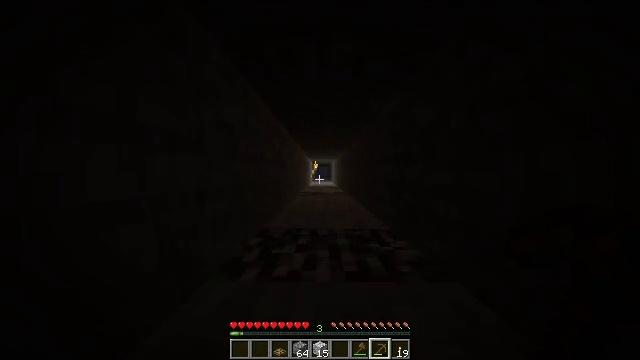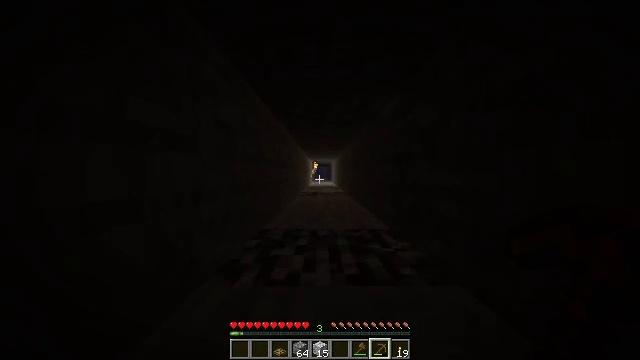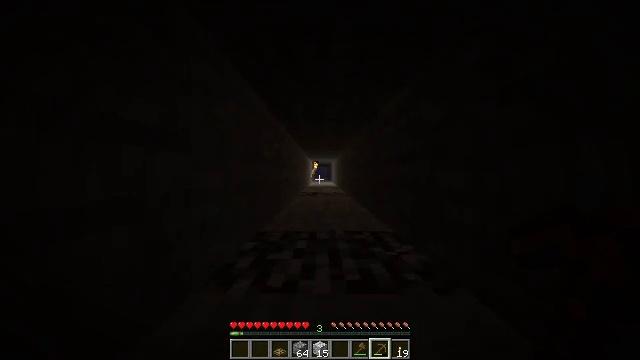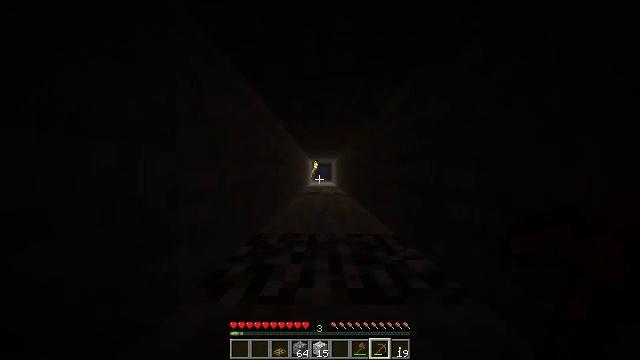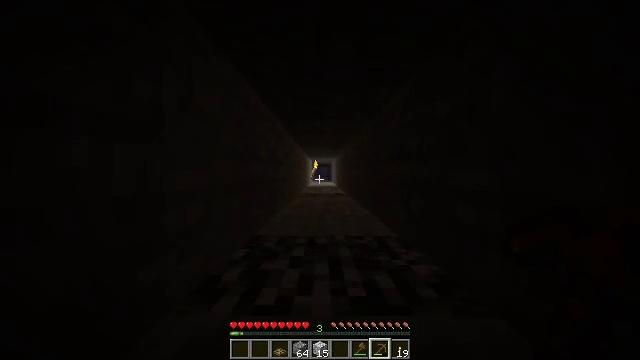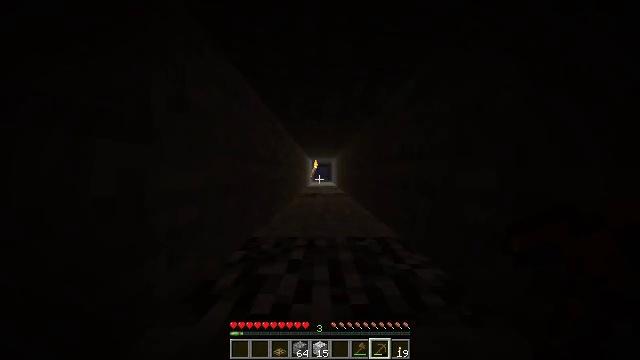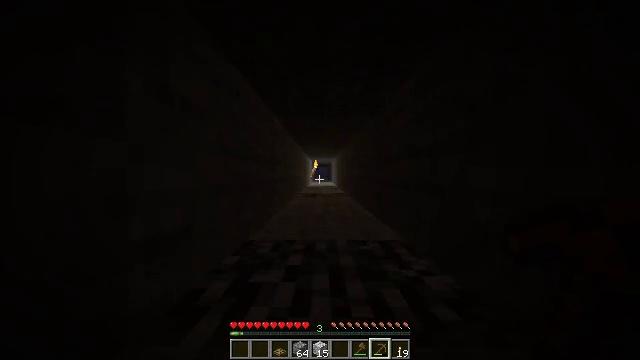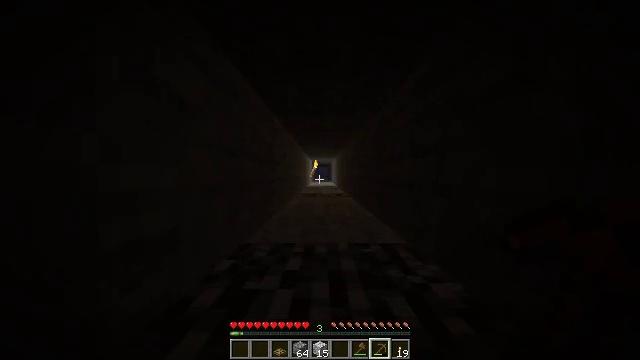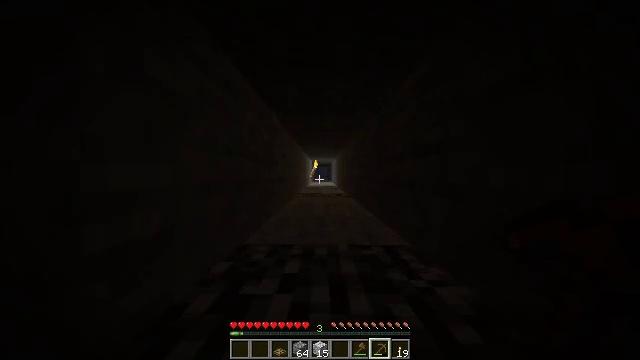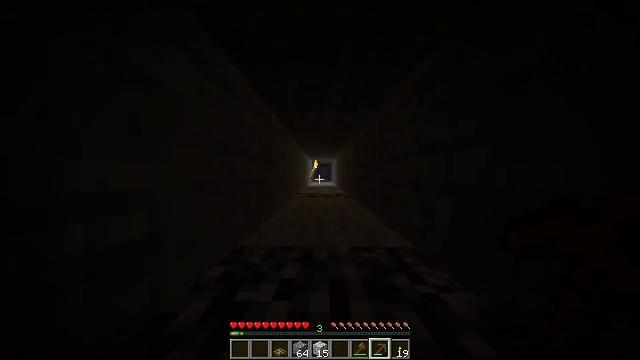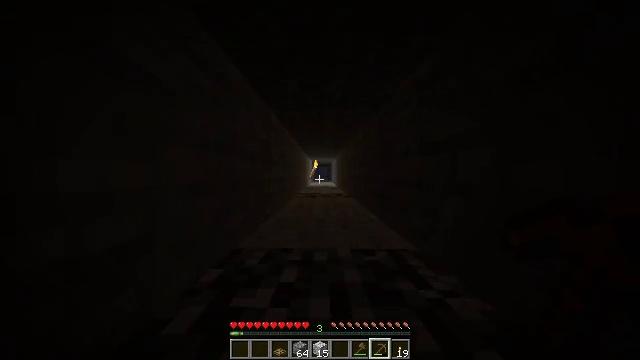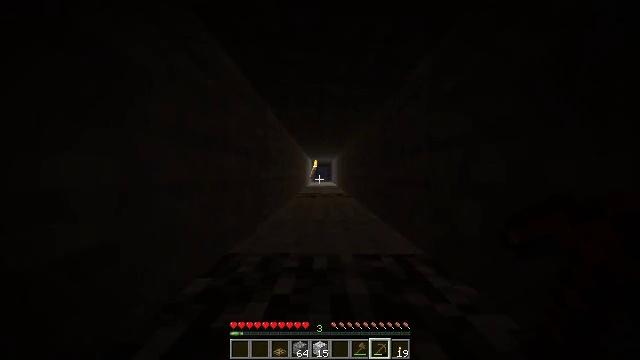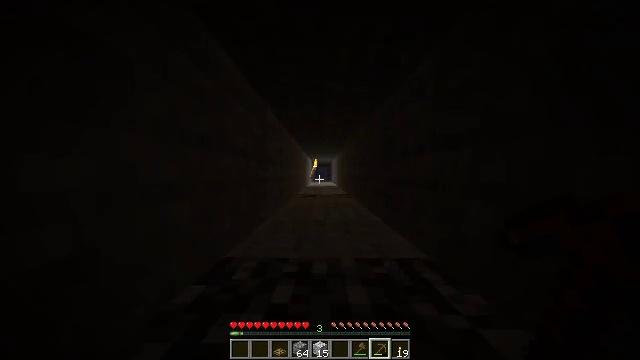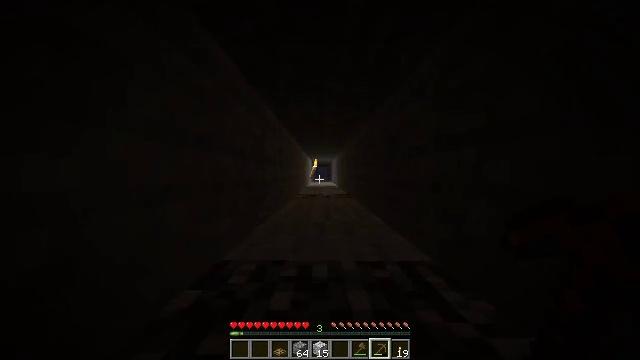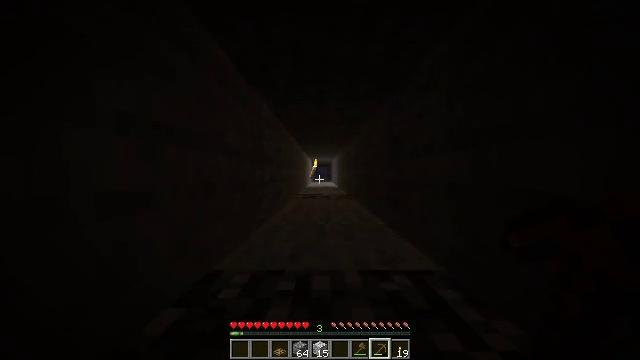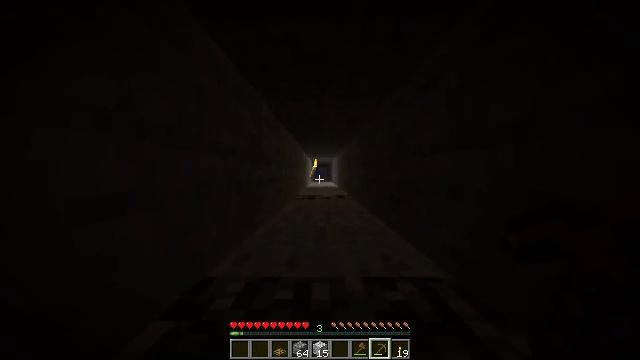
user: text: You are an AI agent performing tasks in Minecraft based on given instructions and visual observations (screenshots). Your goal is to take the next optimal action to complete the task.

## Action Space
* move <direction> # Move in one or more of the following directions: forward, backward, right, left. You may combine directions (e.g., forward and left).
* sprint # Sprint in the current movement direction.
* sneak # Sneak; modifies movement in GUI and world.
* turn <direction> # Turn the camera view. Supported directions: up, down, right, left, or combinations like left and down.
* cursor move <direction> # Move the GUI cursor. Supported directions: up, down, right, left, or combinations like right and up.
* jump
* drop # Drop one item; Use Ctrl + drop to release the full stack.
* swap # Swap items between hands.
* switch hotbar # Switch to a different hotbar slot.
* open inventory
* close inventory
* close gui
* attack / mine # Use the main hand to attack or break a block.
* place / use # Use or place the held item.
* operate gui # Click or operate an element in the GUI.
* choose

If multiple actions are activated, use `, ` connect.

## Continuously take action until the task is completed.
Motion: motion action
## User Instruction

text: Left click to collect the wall torch.
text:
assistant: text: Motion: move forward
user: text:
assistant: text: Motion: move forward
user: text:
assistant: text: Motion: move forward
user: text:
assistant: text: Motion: move forward
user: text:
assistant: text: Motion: move forward
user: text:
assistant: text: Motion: move forward
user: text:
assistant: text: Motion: move forward
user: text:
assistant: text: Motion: move forward
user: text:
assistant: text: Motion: move forward
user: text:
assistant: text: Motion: move forward
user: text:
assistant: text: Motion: move forward
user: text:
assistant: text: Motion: move forward
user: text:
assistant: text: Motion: move forward
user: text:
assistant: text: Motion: move forward
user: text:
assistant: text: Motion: move forward
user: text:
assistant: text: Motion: move forward
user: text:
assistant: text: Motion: move forward
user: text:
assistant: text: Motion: move forward
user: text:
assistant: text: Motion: move forward
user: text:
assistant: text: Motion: move forward
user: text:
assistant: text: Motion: move forward
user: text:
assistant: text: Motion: move forward
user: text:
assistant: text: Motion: move forward
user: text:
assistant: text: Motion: move forward
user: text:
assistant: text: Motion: move forward
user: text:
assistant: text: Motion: move forward
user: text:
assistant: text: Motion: move forward
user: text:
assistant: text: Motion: move forward
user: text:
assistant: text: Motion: move forward
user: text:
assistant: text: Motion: move forward